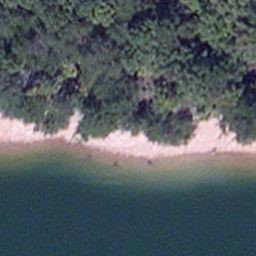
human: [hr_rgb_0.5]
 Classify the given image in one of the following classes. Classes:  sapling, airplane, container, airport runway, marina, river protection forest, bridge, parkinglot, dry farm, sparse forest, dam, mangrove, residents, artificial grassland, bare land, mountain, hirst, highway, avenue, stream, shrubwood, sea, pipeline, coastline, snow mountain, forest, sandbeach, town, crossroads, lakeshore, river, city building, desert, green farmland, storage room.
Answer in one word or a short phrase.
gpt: lakeshore